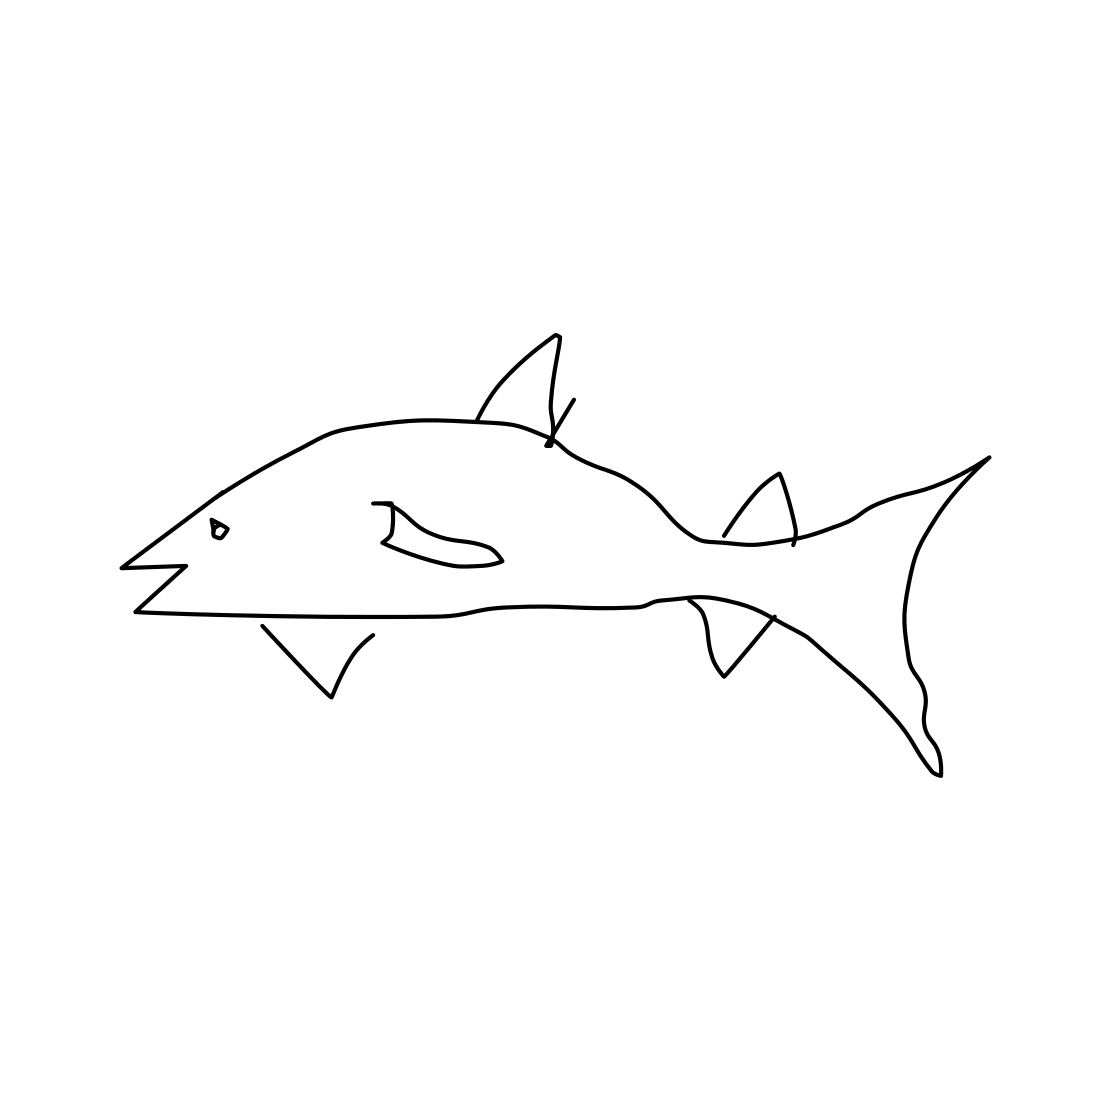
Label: shark